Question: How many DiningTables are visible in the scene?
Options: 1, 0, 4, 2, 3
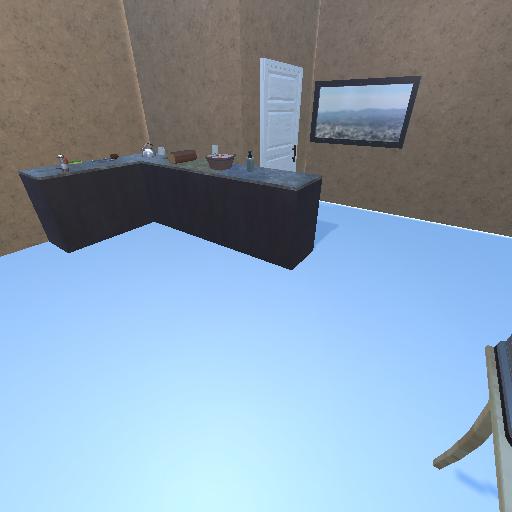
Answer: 1